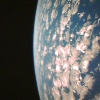
Label: cloud